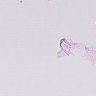
Metastatic tissue present: no